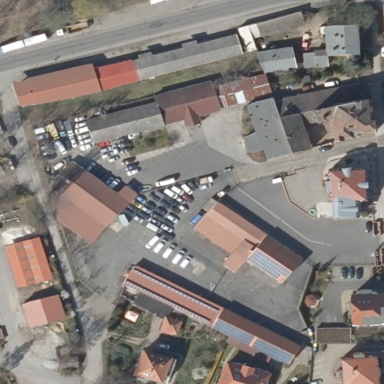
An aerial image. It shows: Commercial area.